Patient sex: M
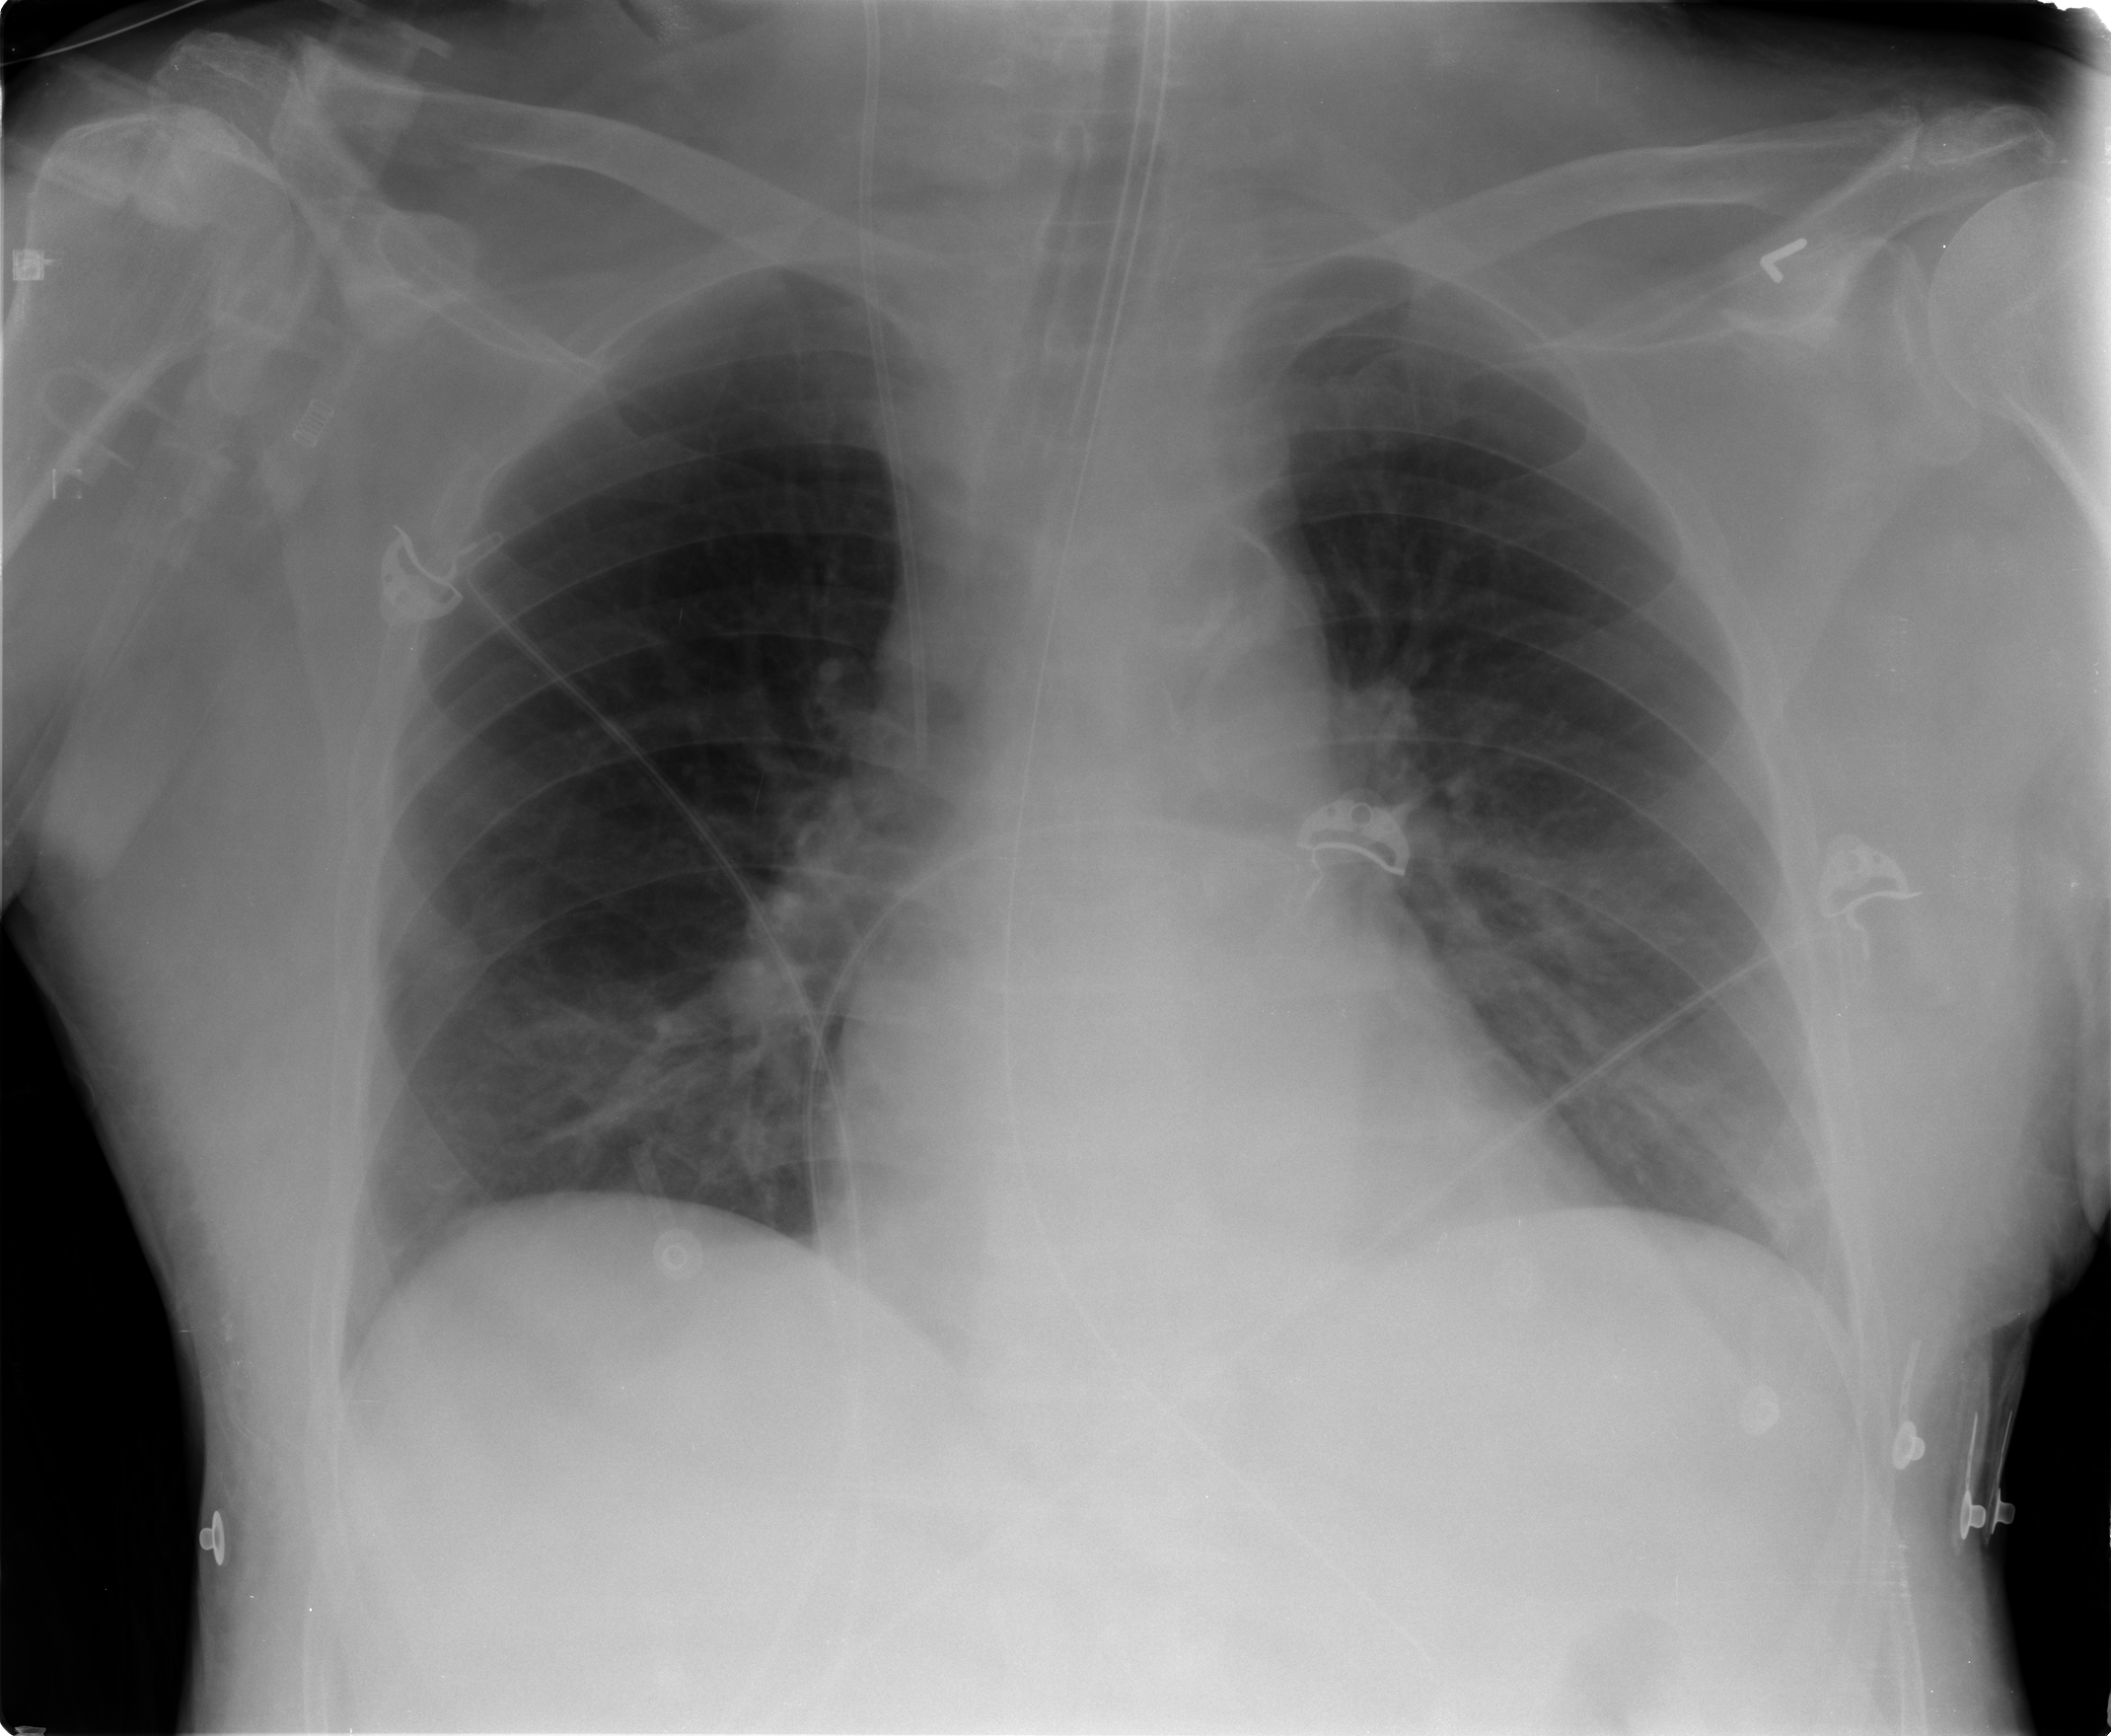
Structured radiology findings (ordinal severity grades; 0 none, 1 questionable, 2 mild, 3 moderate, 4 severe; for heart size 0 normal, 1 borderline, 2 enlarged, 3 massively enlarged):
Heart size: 0
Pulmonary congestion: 0
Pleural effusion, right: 0
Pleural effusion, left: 0
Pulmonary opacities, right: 0
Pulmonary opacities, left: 0
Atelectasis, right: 2
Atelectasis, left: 2